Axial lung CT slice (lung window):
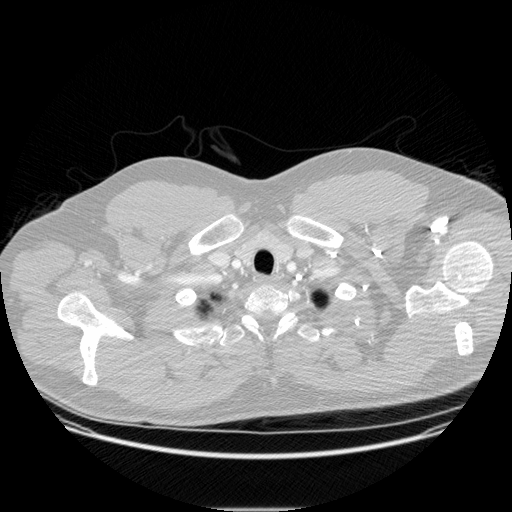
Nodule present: no